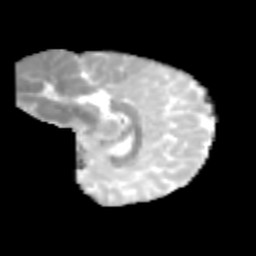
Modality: MD
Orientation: sagittal
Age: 9
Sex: female
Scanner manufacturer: siemens
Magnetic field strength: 3 T
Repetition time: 3.8 s
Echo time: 0.07 s